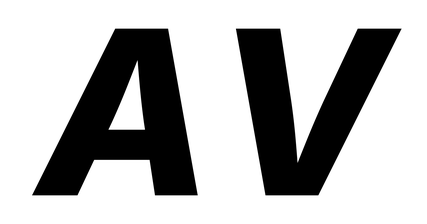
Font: Inter-Italic_ExtraBold_Italic